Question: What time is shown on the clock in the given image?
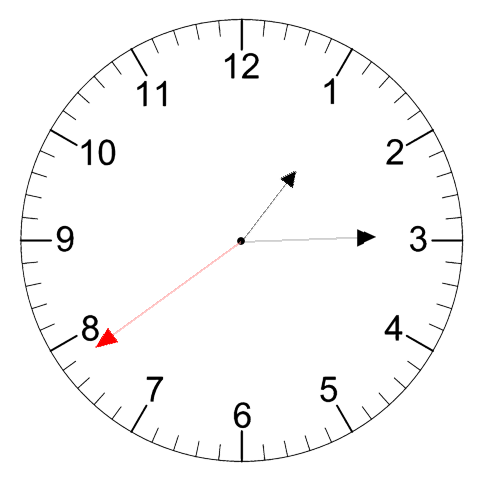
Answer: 01:14:39